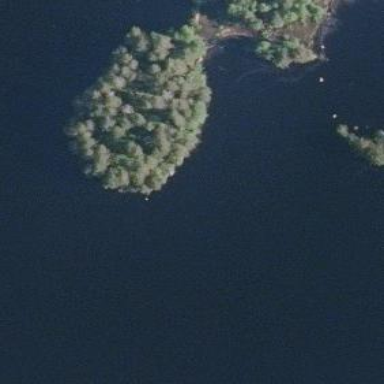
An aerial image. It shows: Island covered with woodland.